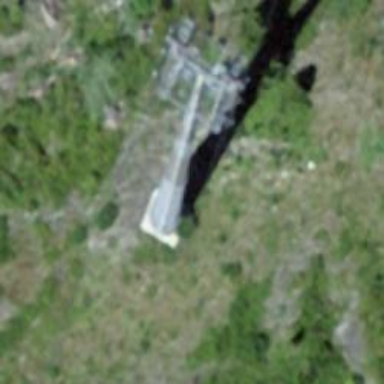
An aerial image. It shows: Pylon used for aerialway.